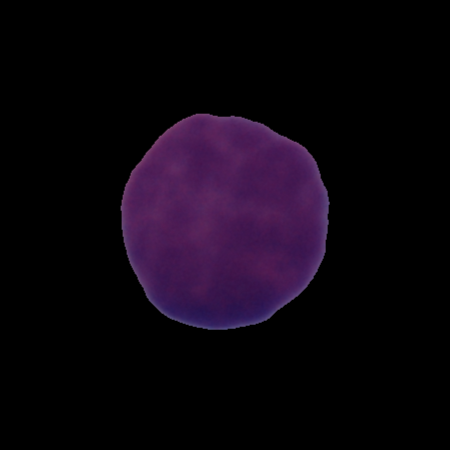
Label: cancer